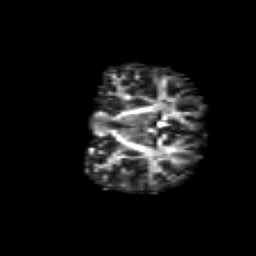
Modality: FA
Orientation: coronal
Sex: female
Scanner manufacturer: siemens
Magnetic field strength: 3 T
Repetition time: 5 s
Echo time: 0.071 s